Два сферических тела массы $m$ и $M$ соединены тонкой нитью, проходящей через прикреплённый к столу блок пренебрежимо малой массы. В начальный момент времени они удерживаются в положении, показанном на рисунке, затем их одновременно отпускают. Масса $M$ во много раз (скажем, в тысячу) больше массы $m$. Трение между маленьким шариком и поверхностью стола пренебрежимо мало.
Оторвётся ли лёгкий шарик от поверхности стола сразу после освобождения?
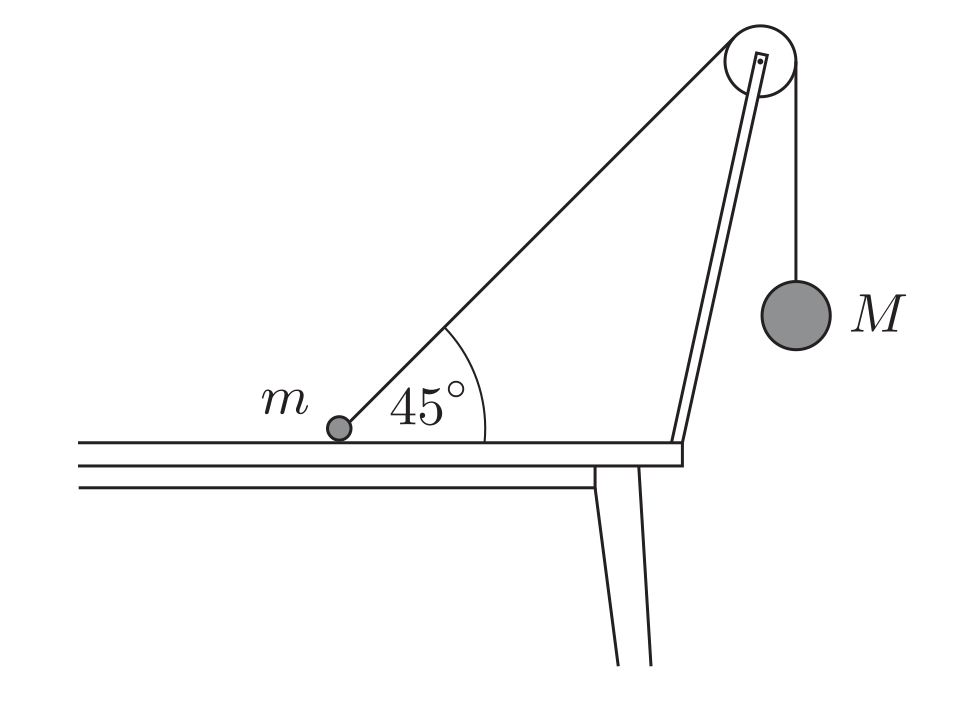
Ответ: Оторвётся
Темы:
T, Механика, Динамика, Движение связанных тел, 200 задач